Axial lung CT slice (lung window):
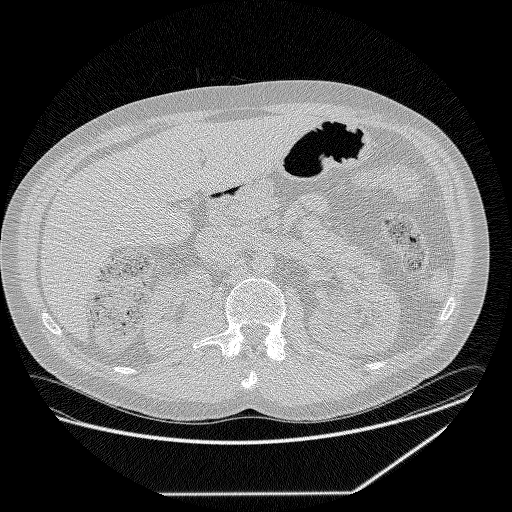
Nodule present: no